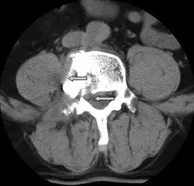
The mass. Significantly decreased 5 days after PVP.
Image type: radiology (ct)